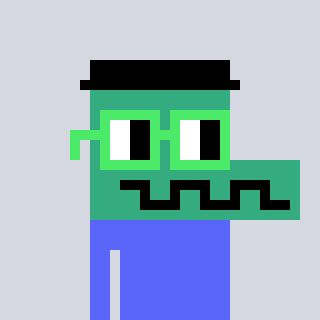
a pixel art character with square light green glasses, a crocodile-shaped head and a purple-colored body on a cool background